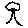
Label: tree